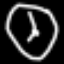
Label: clock